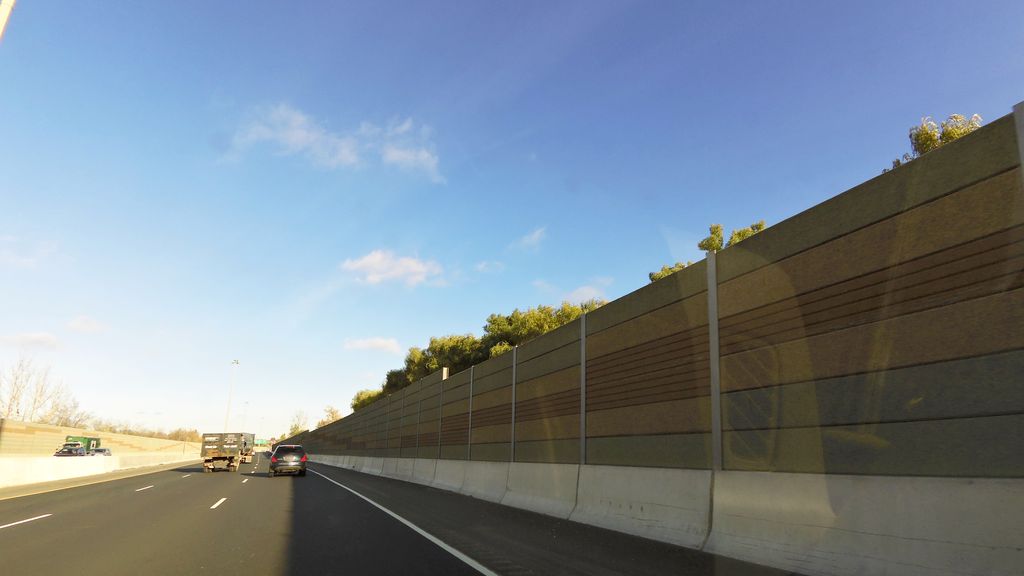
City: kitchener-waterloo